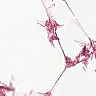
Metastatic tissue present: no